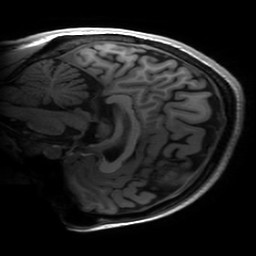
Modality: T1w
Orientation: sagittal
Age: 25
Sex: female
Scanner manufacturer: ge
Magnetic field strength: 3 T
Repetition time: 0.00724 s
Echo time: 0.0027 s